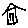
Label: house